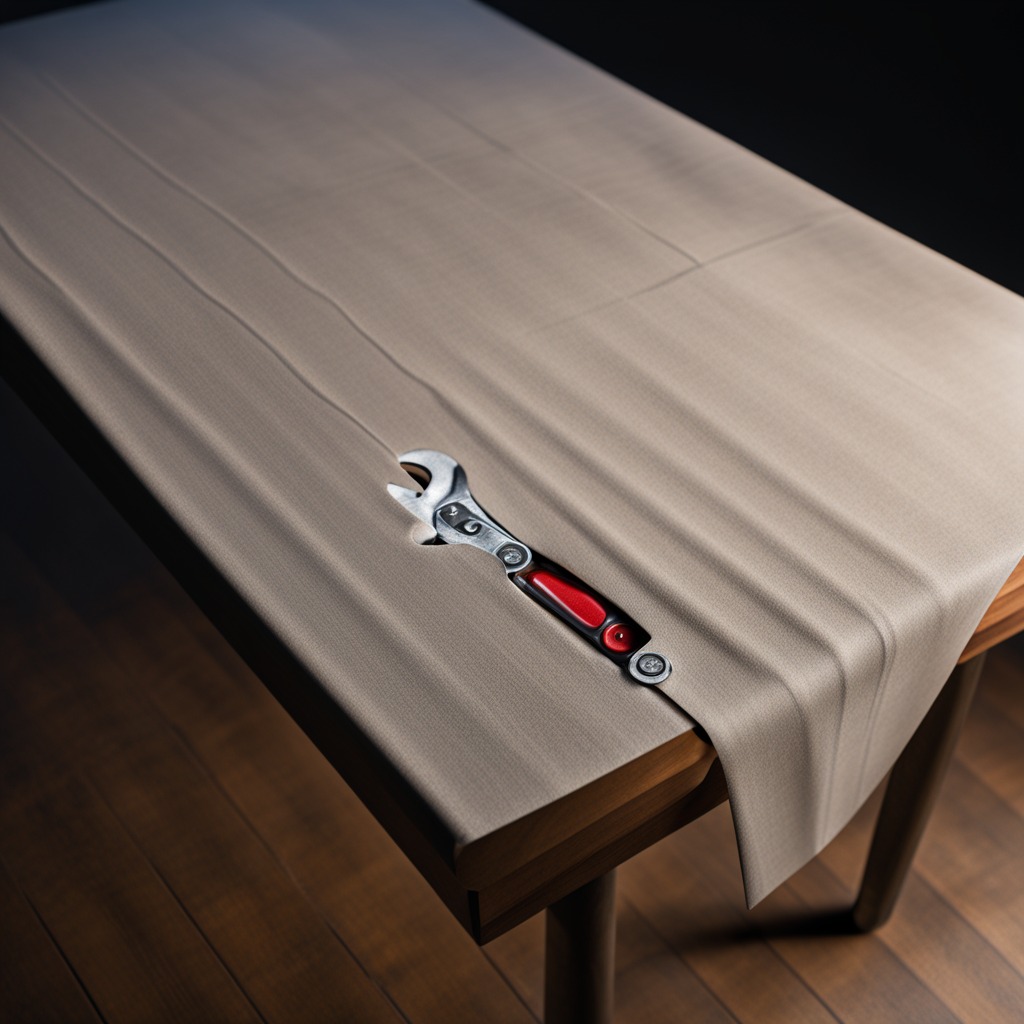
An wrench is lying on a wooden table inside a workshop at night.